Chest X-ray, PA view. Patient: 66 years old, sex M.
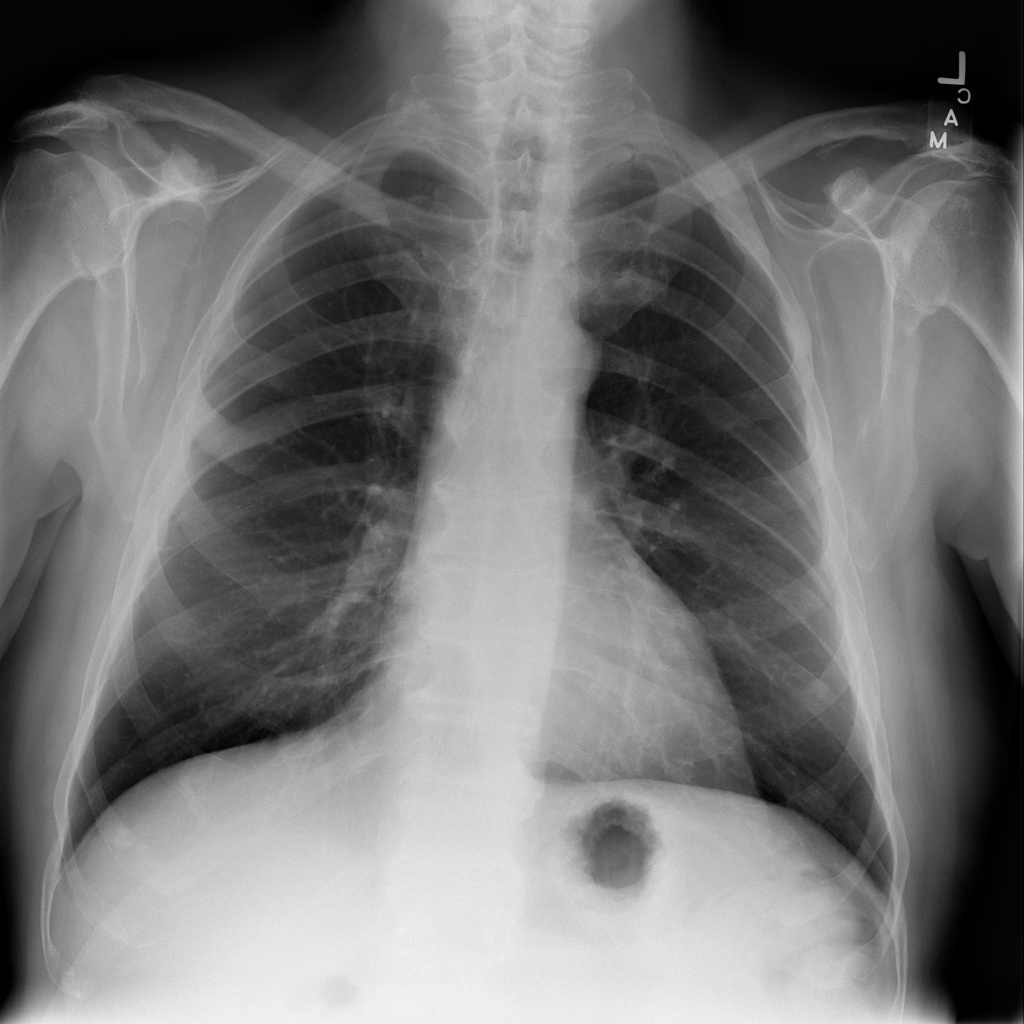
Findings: No Finding